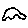
Label: car